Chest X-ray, PA view. Patient: 48 years old, sex F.
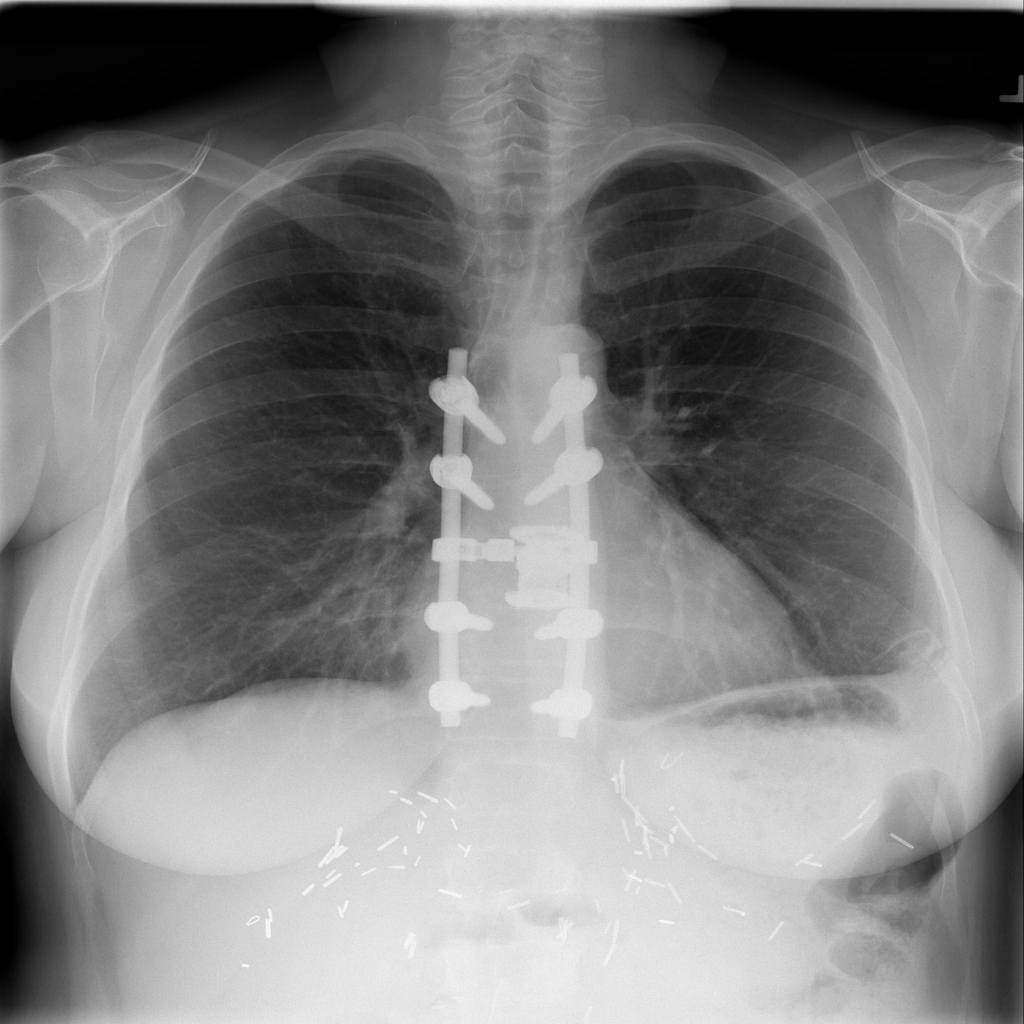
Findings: No Finding